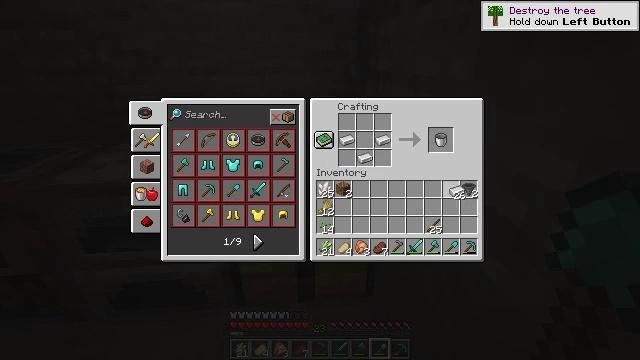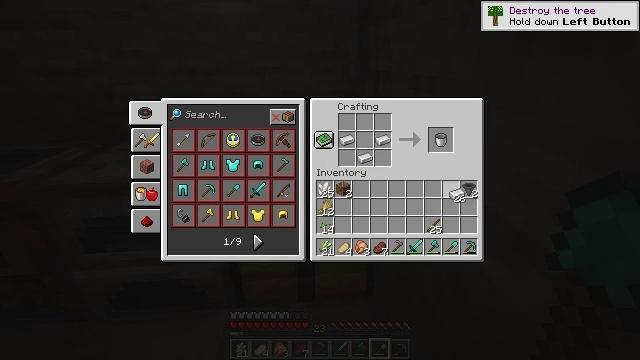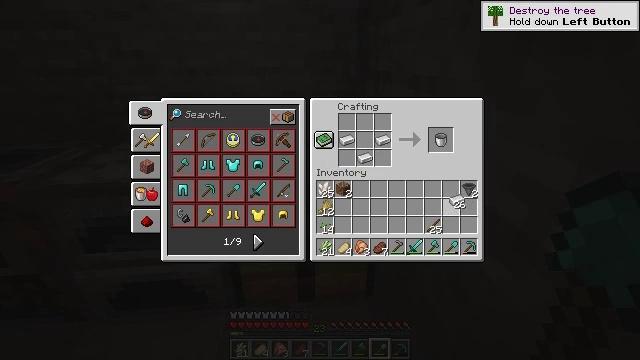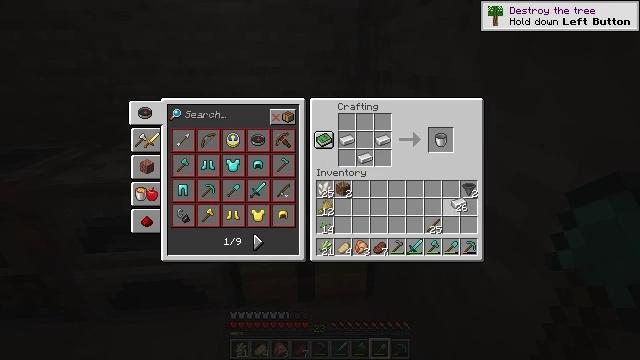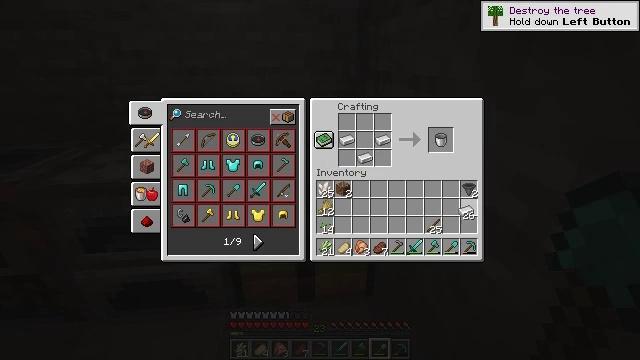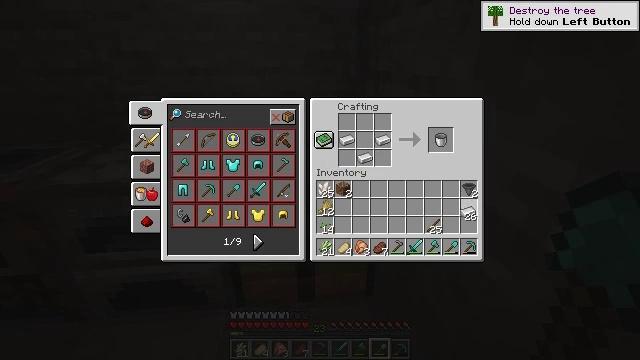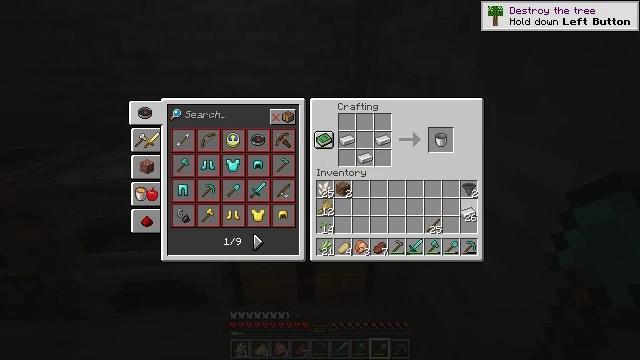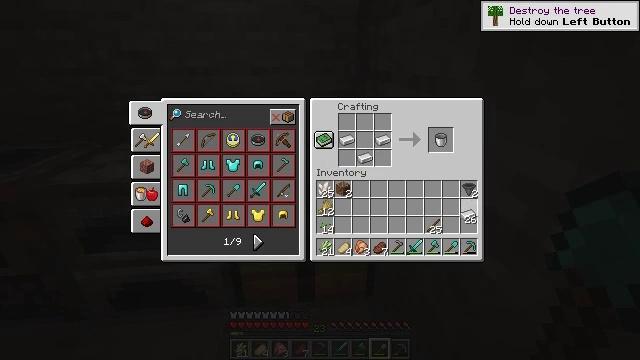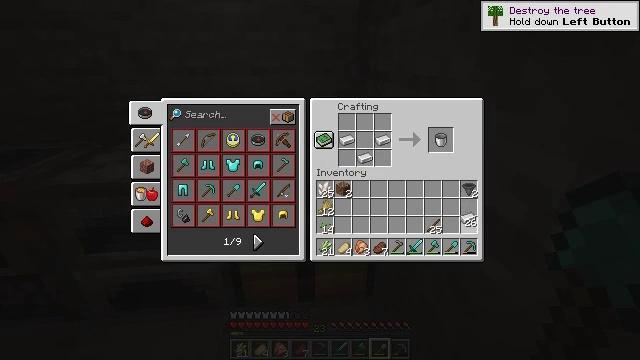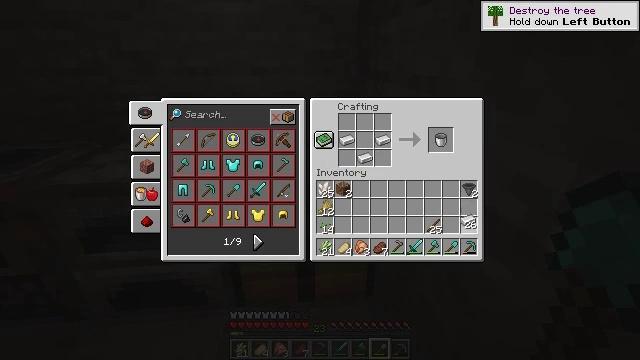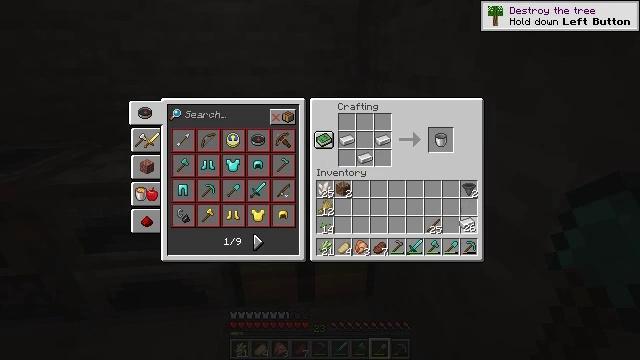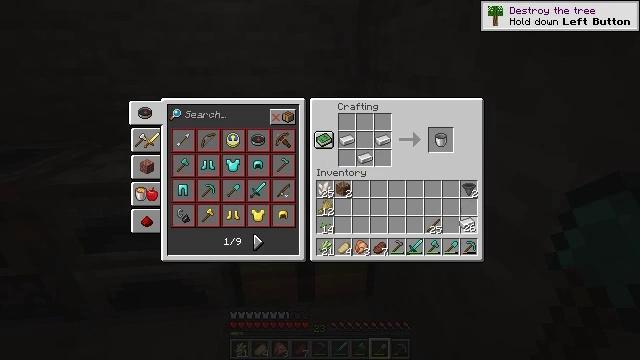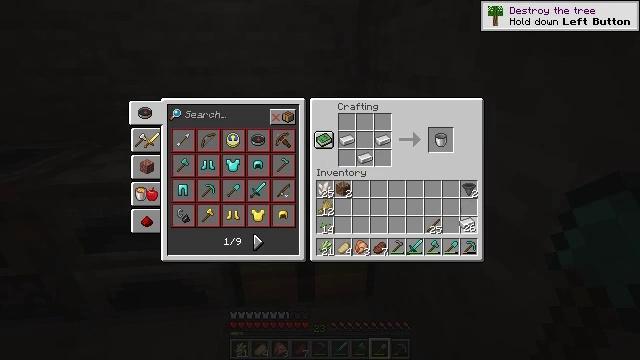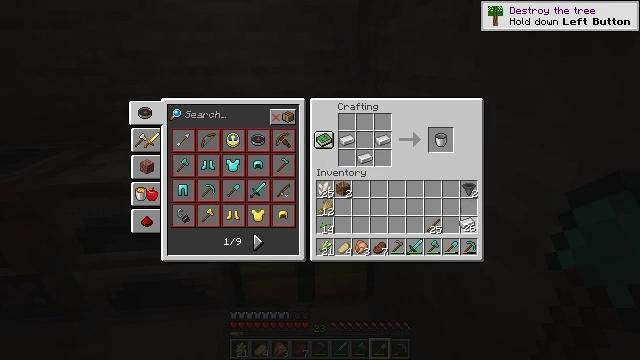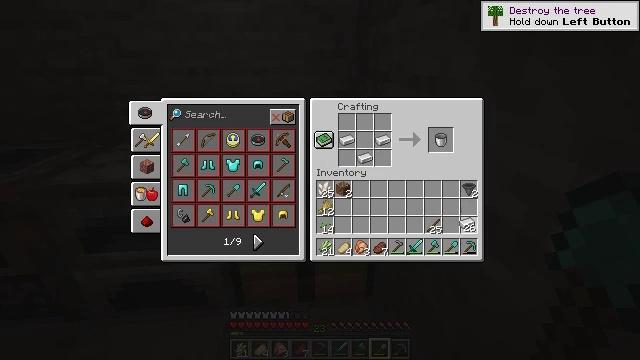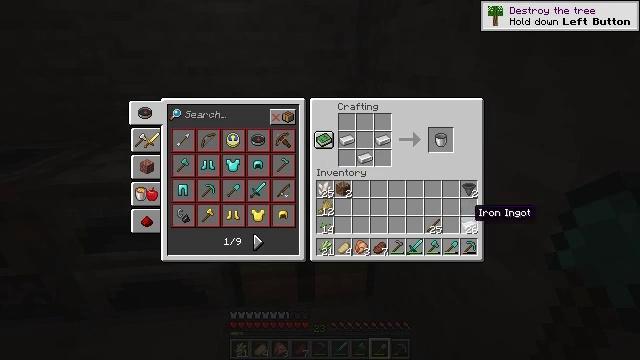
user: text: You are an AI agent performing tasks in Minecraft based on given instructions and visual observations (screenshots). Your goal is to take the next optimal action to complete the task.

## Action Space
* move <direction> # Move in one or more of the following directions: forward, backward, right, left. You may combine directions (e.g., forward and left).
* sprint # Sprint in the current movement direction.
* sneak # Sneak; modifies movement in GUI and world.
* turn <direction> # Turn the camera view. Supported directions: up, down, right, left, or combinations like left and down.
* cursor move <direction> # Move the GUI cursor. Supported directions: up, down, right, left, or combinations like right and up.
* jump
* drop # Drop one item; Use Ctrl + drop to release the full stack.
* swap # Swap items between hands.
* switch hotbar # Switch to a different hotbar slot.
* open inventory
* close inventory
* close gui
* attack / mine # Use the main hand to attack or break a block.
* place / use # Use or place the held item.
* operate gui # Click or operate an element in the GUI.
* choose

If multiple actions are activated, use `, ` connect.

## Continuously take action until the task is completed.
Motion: motion action
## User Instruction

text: Open the crafting table to make a bucket.
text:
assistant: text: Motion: no_op
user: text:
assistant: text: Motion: no_op
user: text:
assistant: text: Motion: no_op
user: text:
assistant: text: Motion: turn right and down
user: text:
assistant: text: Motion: no_op
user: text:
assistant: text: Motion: no_op
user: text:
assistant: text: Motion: no_op
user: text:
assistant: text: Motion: no_op
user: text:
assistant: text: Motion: no_op
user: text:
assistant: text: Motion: no_op
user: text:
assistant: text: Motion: no_op
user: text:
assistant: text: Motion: attack / mine
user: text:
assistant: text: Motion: attack / mine
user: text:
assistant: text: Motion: attack / mine
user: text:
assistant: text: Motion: no_op
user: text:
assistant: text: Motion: turn up
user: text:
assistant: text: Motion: turn left and up
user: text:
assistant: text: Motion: turn left and up
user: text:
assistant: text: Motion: turn up
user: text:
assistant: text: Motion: sneak
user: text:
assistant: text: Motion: sneak
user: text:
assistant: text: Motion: sneak
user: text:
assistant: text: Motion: sneak
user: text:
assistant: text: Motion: sneak
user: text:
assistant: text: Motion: sneak
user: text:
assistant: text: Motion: sneak
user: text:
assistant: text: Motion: sneak
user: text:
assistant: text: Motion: sneak
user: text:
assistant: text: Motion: sneak
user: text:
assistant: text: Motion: sneak